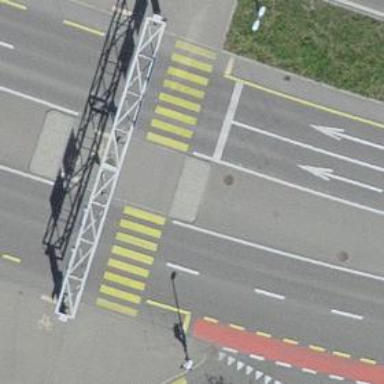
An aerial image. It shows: Road crossing with traffic signals and central island.